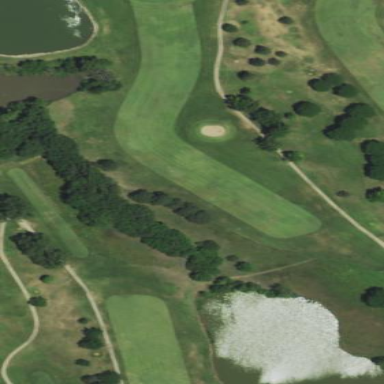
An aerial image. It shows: Area with grass used as rough in golf course.